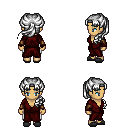
a pixel art fantasy rpg character, female body template, human, tanned skin, red robe, white pants, white princess hairstyle, cloth bracers, gray slippers, four views (front, back, left, right), 2x2 character sprite sheet, small pixel art, hard edges, no anti-aliasing